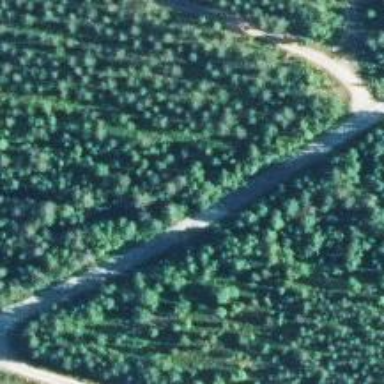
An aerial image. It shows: Tertiary road with bridge.